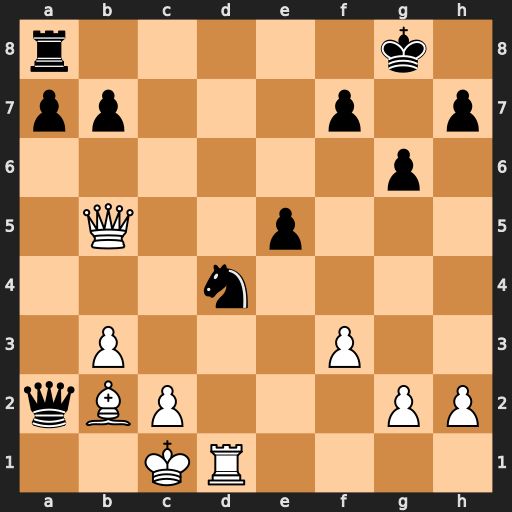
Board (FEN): r5k1/pp3p1p/6p1/1Q2p3/3n4/1P3P2/qBP3PP/2KR4
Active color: w
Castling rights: -
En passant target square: -
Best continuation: Qxe5 Qxb2+ Kxb2